Question: I am trying to add the values and introduce a new column in Activeadmin, so that when I add the values it automatically sum up the values and show it in the next column.
Image for reference:

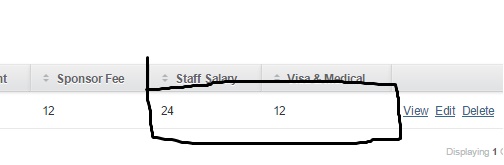
Answer: Take a title to a column add add the required columns to it.
'''
index do
selectable_column
column "New Column" do |your_model_name|
staff_salary.to_i + visa_&_medical.to_i
end
end
'''
<URL>